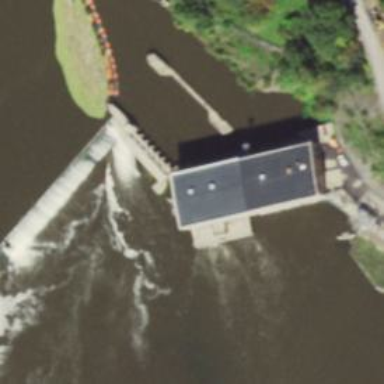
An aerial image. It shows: Dam along waterway.